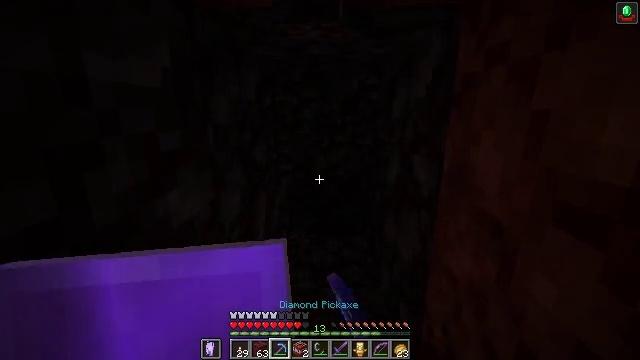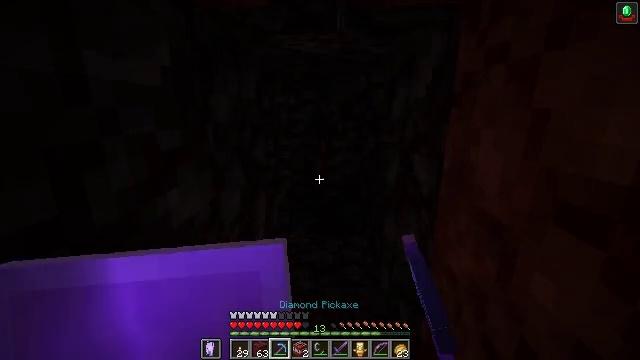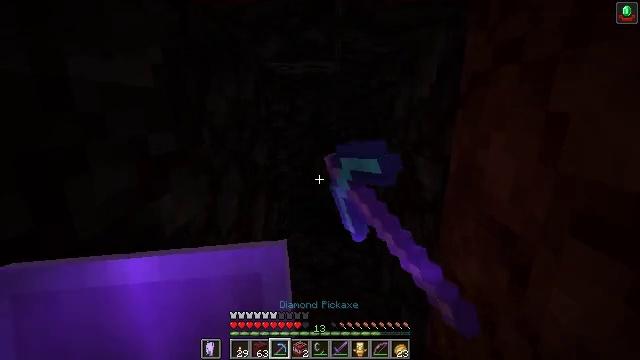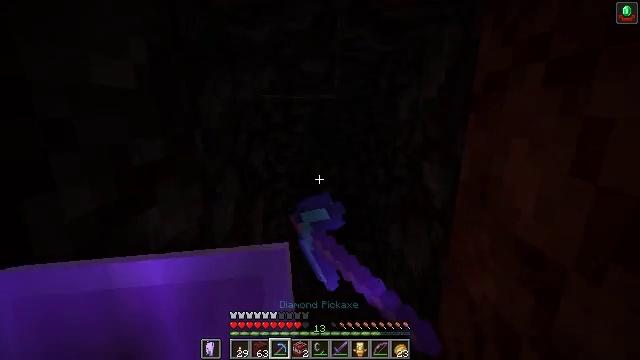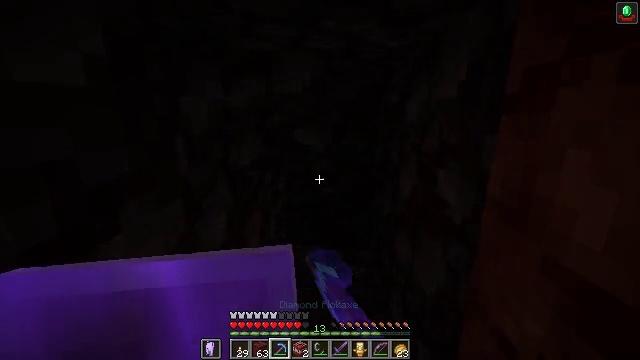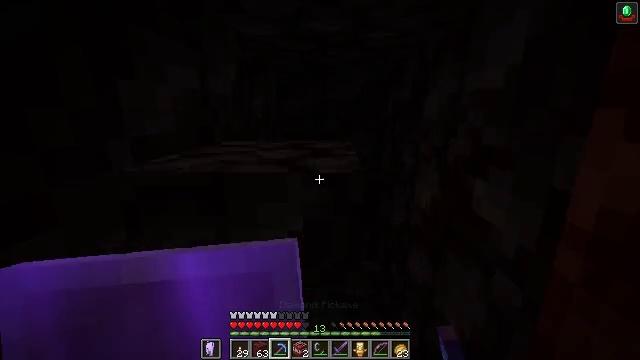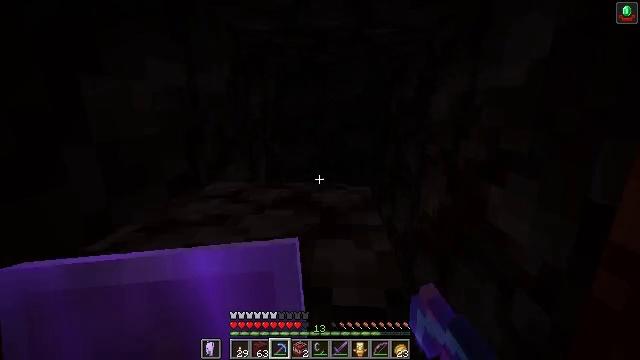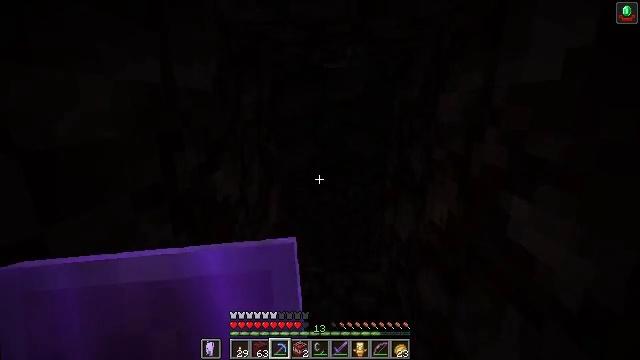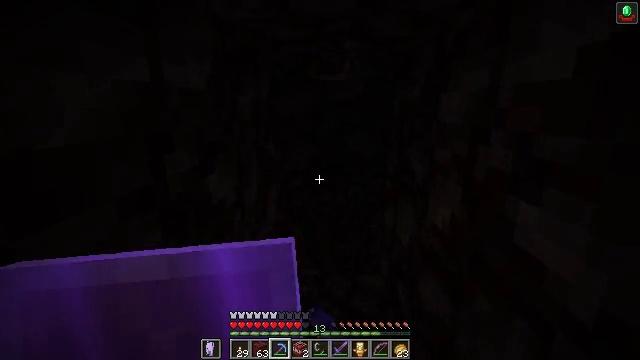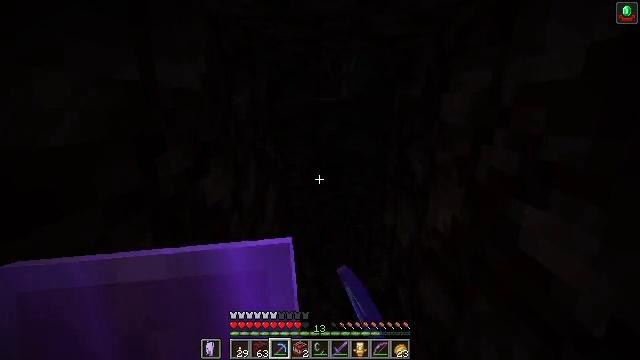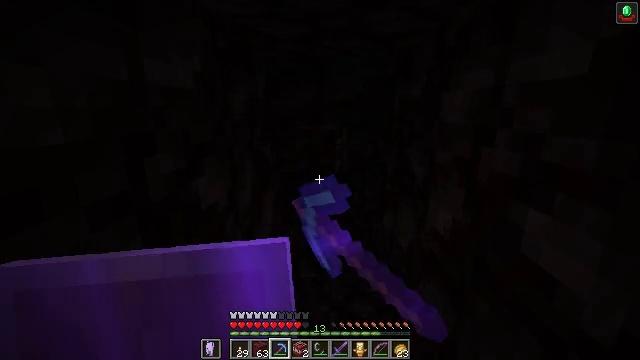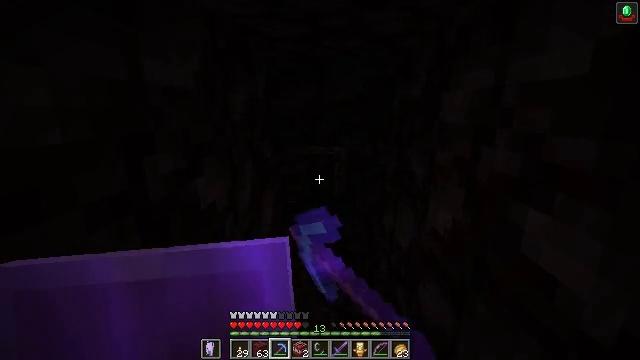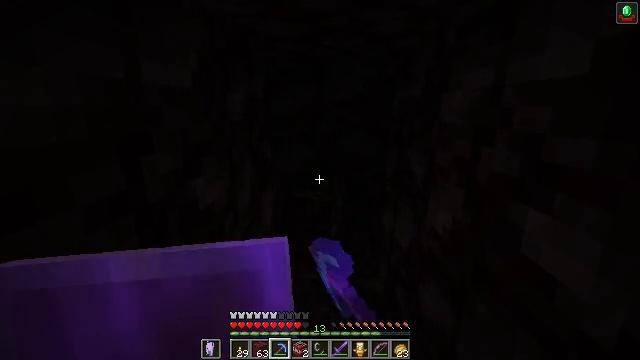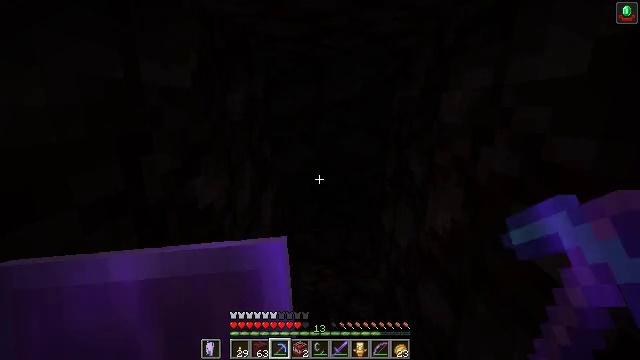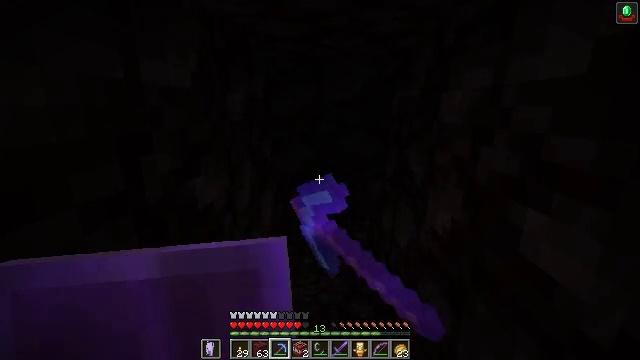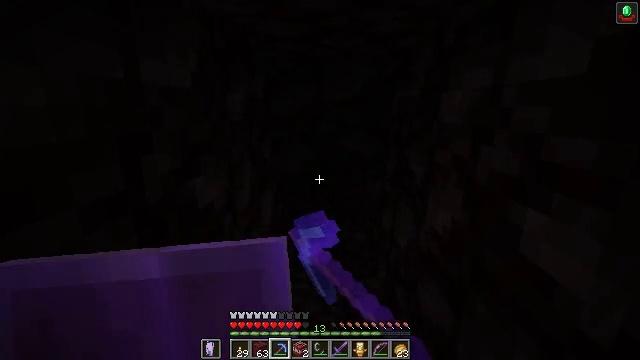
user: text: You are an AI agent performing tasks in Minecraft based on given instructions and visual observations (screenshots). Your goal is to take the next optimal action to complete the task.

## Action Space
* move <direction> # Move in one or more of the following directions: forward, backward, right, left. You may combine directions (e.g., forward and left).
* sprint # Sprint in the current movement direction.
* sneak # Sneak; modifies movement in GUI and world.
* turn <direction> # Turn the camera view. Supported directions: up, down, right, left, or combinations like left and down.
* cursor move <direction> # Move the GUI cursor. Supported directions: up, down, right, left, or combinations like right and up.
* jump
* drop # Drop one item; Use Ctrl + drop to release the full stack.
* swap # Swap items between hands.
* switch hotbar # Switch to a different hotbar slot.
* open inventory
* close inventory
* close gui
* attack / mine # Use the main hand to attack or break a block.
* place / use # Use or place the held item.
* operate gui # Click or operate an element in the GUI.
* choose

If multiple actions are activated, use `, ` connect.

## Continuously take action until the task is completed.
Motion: motion action
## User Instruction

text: Get some blackstone from the ground.
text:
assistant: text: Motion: attack / mine
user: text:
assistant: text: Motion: move forward, attack / mine
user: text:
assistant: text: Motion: move forward, attack / mine
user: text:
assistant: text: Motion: move forward, attack / mine
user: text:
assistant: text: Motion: move forward, attack / mine
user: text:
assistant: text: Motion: attack / mine
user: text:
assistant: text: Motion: attack / mine
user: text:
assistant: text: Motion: attack / mine
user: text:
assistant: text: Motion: attack / mine
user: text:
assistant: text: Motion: attack / mine
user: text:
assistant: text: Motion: attack / mine
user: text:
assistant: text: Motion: attack / mine
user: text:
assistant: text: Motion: attack / mine
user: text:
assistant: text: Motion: attack / mine
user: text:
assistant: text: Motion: attack / mine
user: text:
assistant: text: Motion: move forward, attack / mine
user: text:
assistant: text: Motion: move forward, attack / mine
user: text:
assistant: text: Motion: move forward, attack / mine
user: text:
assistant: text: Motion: move forward, attack / mine
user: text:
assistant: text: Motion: move forward, attack / mine
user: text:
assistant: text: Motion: move forward, attack / mine
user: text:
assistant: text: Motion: move forward, attack / mine
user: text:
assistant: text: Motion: attack / mine
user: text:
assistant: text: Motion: attack / mine
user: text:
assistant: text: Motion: attack / mine
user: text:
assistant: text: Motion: attack / mine
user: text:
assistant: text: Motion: attack / mine
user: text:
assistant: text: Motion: attack / mine
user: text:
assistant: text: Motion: attack / mine
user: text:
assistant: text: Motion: attack / mine